Question: I use a UITextField to input text and automatically the UILabel shows that text.
Now, I want to increase the second character's font size, ONLY if user typed 3 characters, if user typed less or more than 3, then all characters should get the default font size.
See attached image.
I want to use NSAttributedText, but I don't know how to increase the second character size only.
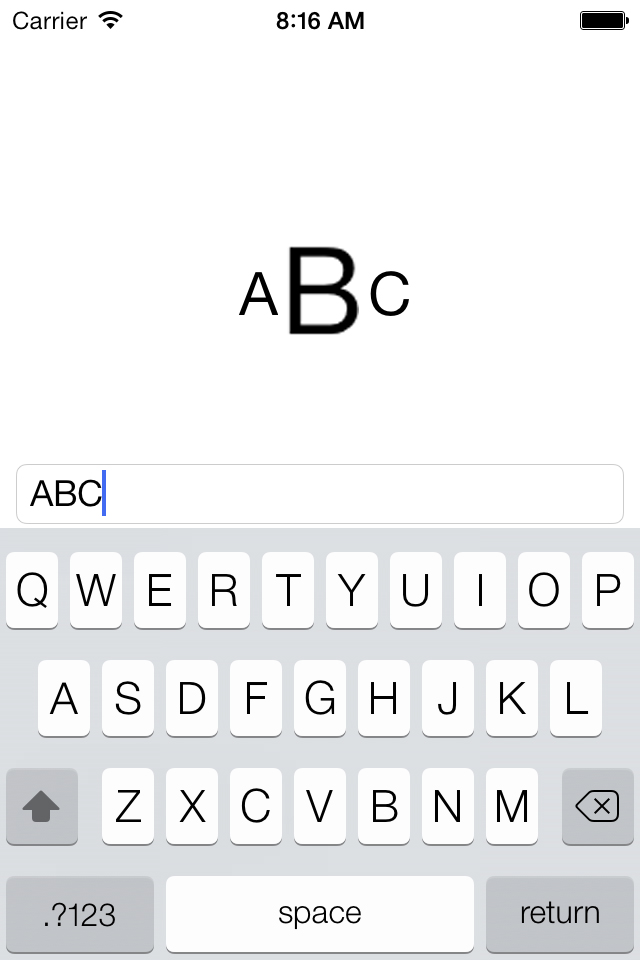
Answer: Here's what you do:
'''
NSMutableAttributedString *text = [[myTextField attributedText] mutableCopy];
NSDictionary *sizeAttributes = @{NSFontAttributeName:[UIFont systemFontOfSize:24.0]};
NSRange secondChar = NSMakeRange(1,1);
[text setAttributes:sizeAttributes range:secondChar];
[myTextField setAttributedText:text];
// might want to release text here, to avoid memory leak
'''